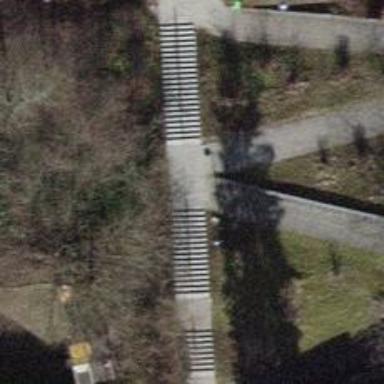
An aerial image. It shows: Footway surfaced with paving stones.